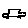
Label: car